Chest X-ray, AP view. Patient: 43 years old, sex M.
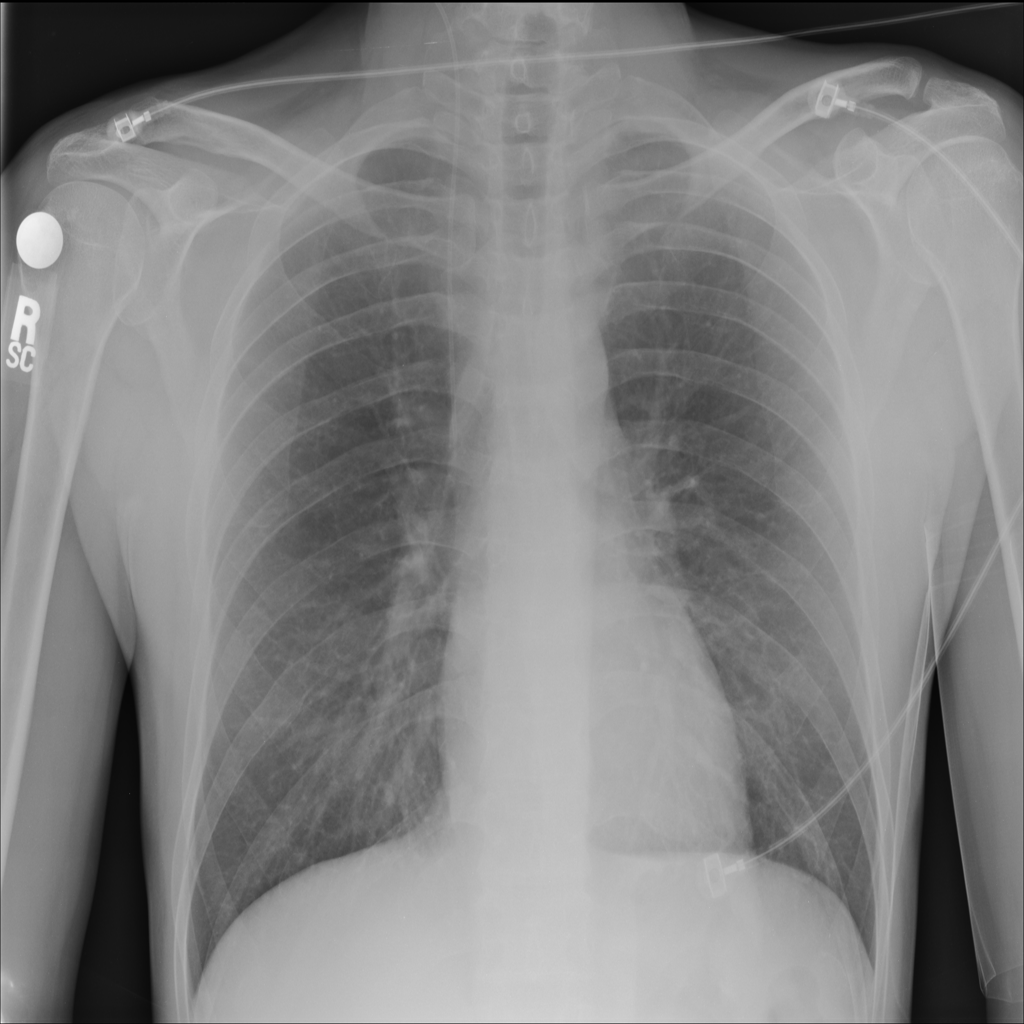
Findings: No Finding